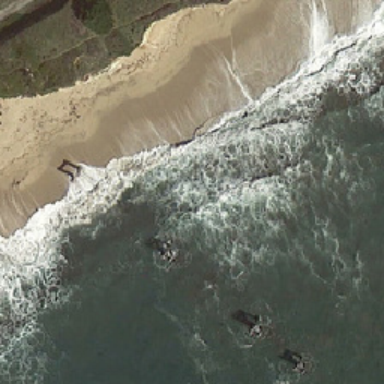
Three brown boats floated by the sea .